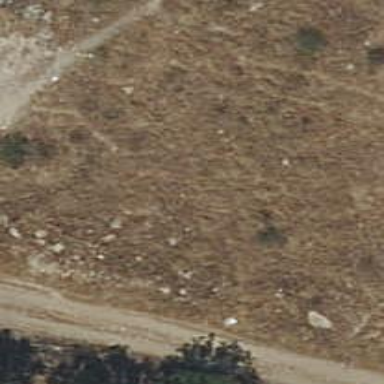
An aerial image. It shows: Dirt track road.